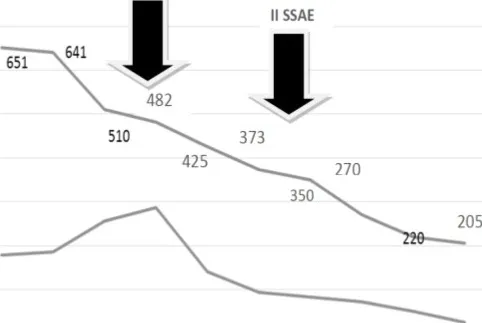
Time course of hemolysis indices of patient in relation to SSAE treatment.
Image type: pathology (masson_trichrome)